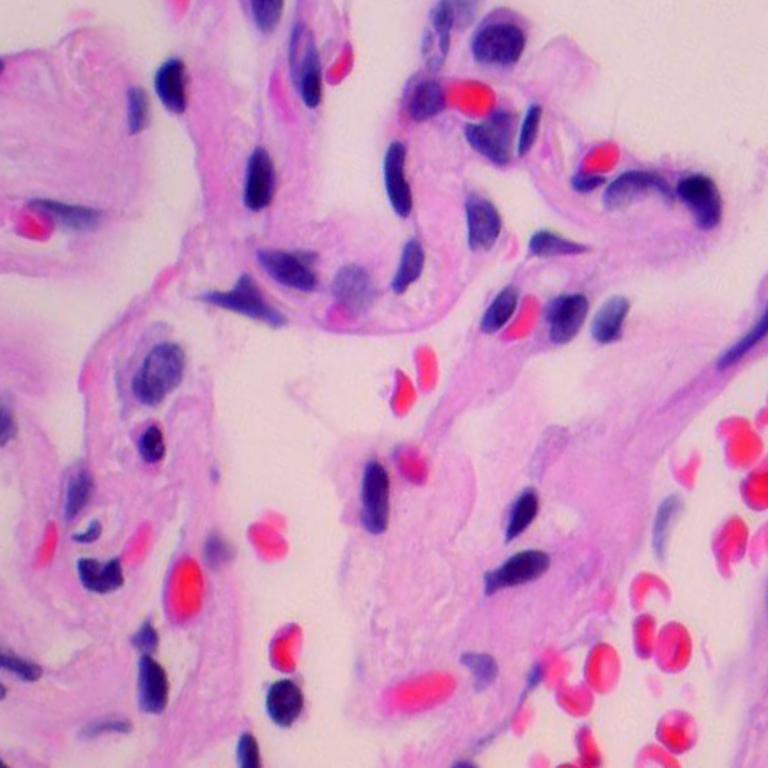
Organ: lung
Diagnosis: benign